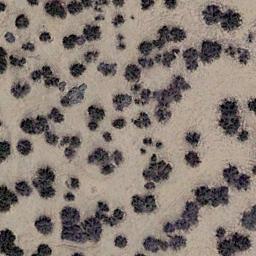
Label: chaparral